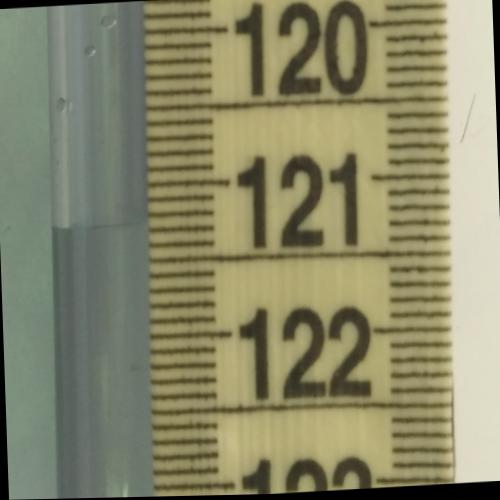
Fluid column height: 121.3 cm